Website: home-depot
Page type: payment
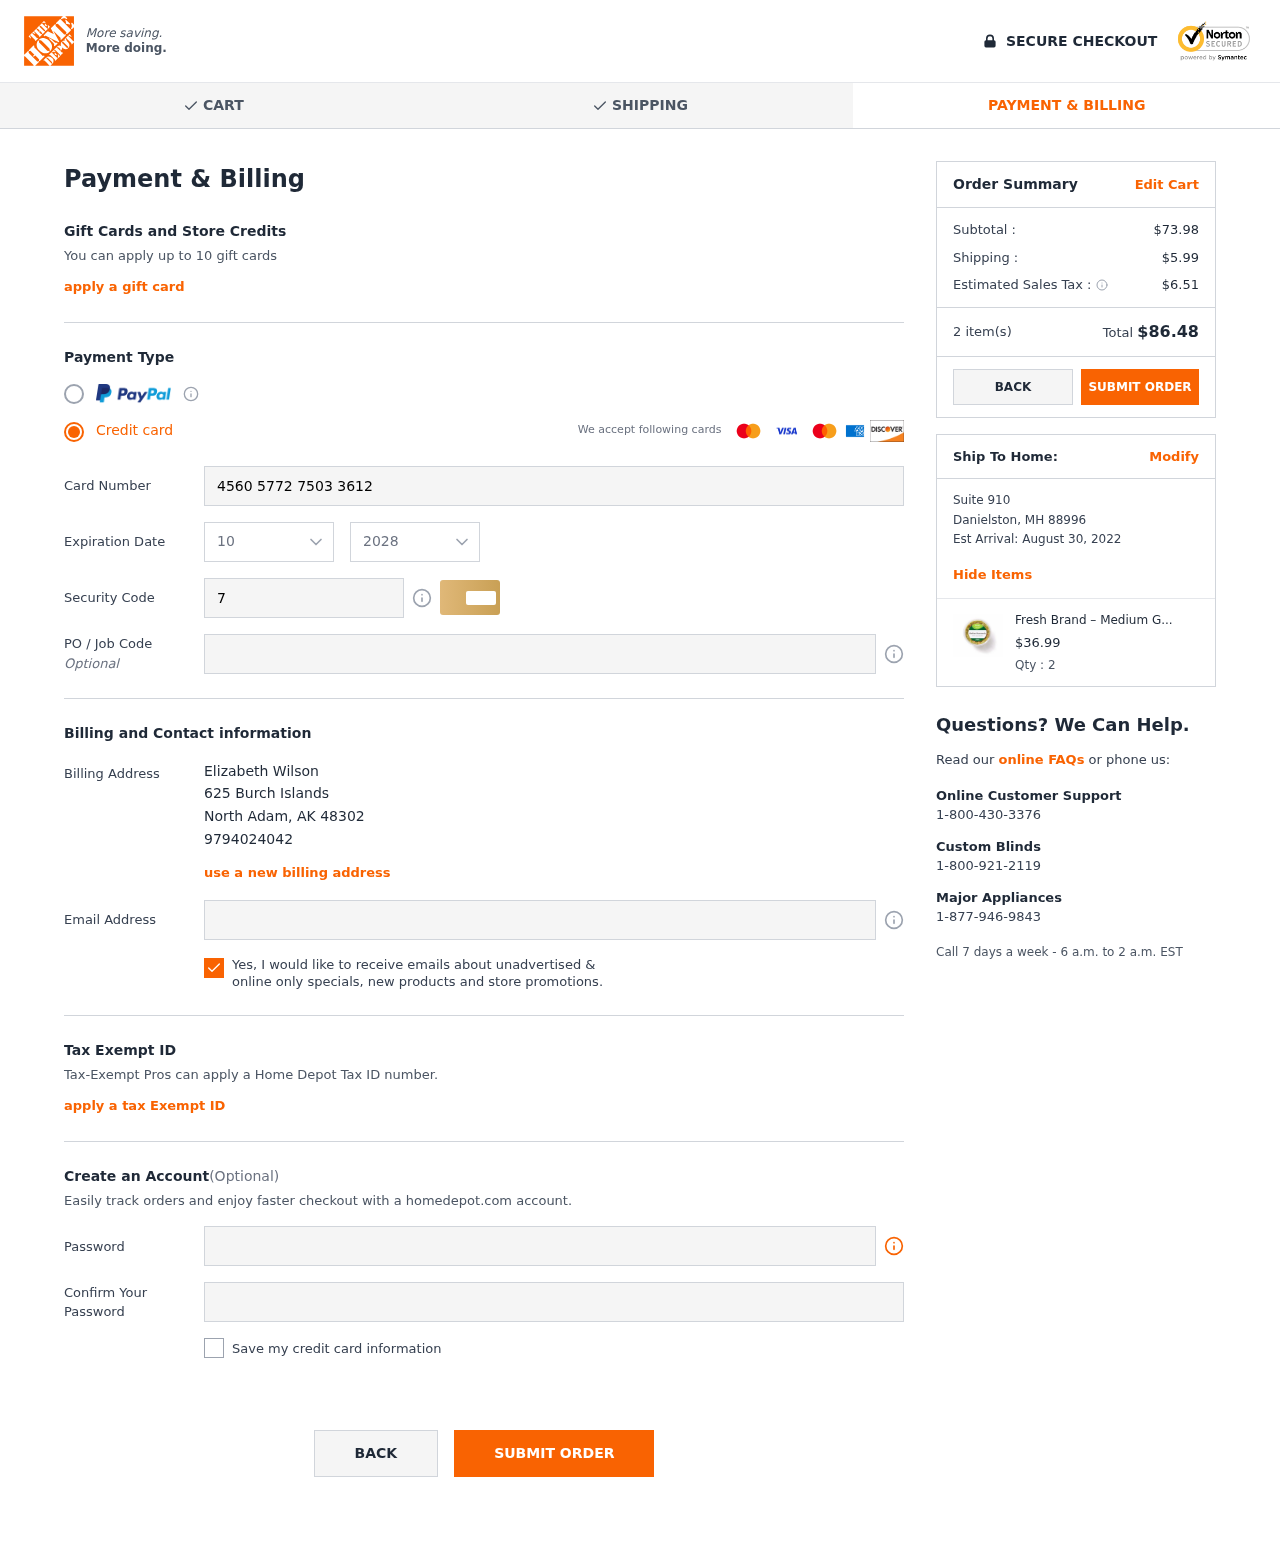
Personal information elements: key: PII_CARD_CVV
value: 760
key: PII_CARD_EXPIRY_MONTH
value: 10
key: PII_CARD_EXPIRY_YEAR
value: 28
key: PII_CARD_NUMBER
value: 4560 5772 7503 3612
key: PII_CITY
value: North Adam
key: PII_CITY2
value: Danielston
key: PII_EMAIL
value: ewilson@hotmail.com
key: PII_FULLNAME
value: Elizabeth Wilson
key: PII_PHONE
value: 9794024042
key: PII_POSTCODE
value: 48302
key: PII_POSTCODE2
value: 88996
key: PII_STATE_ABBR
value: AK
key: PII_STATE_ABBR2
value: MH
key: PII_STREET
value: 625 Burch Islands
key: PII_STREET2
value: Suite 910
Product elements: key: PRODUCT1_NAME
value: Fresh Brand – Medium Guacamole, 18 oz
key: PRODUCT1_PRICE
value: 36.99
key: PRODUCT1_QUANTITY
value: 2
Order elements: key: ORDER_SUBTOTAL
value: $73.98
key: ORDER_SHIPPING_COST
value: $5.99
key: ORDER_TAX
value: $6.51
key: ORDER_NUM_ITEMS
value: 2 item(s)
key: ORDER_TOTAL
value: $86.48
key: ORDER_DELIVERY_DATE
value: August 30, 2022